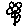
Label: flower